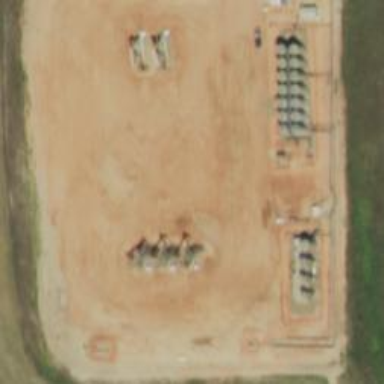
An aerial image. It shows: Petroleum well.